Field crop: maize
Growth stage: 2
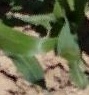
Species: maize